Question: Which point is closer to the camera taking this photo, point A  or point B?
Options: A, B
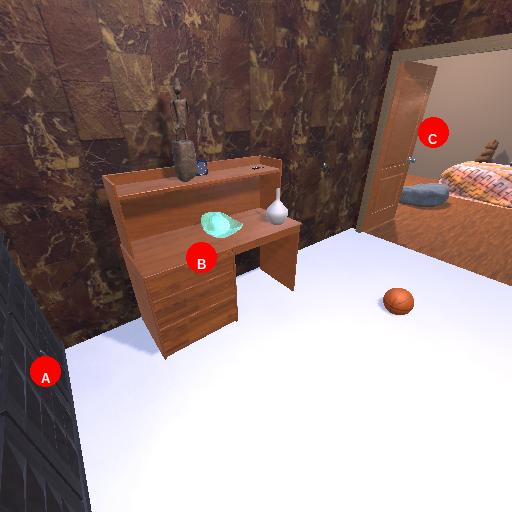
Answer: A